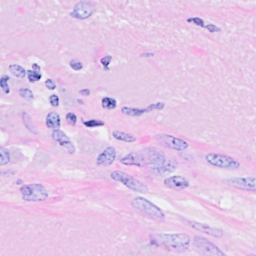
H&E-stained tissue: Breast